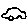
Label: car